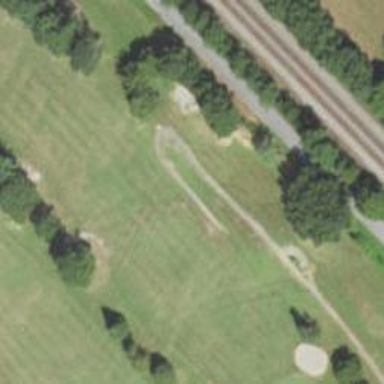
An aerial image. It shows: Golf tee.